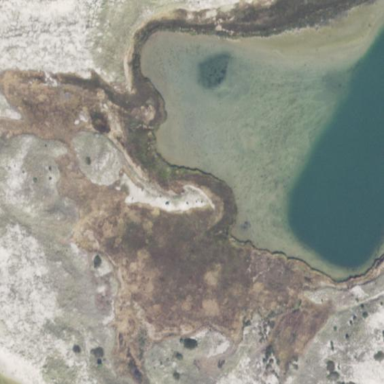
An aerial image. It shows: Tidal wetland characterized by saltmarsh vegetation.